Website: walmart
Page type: billing-address
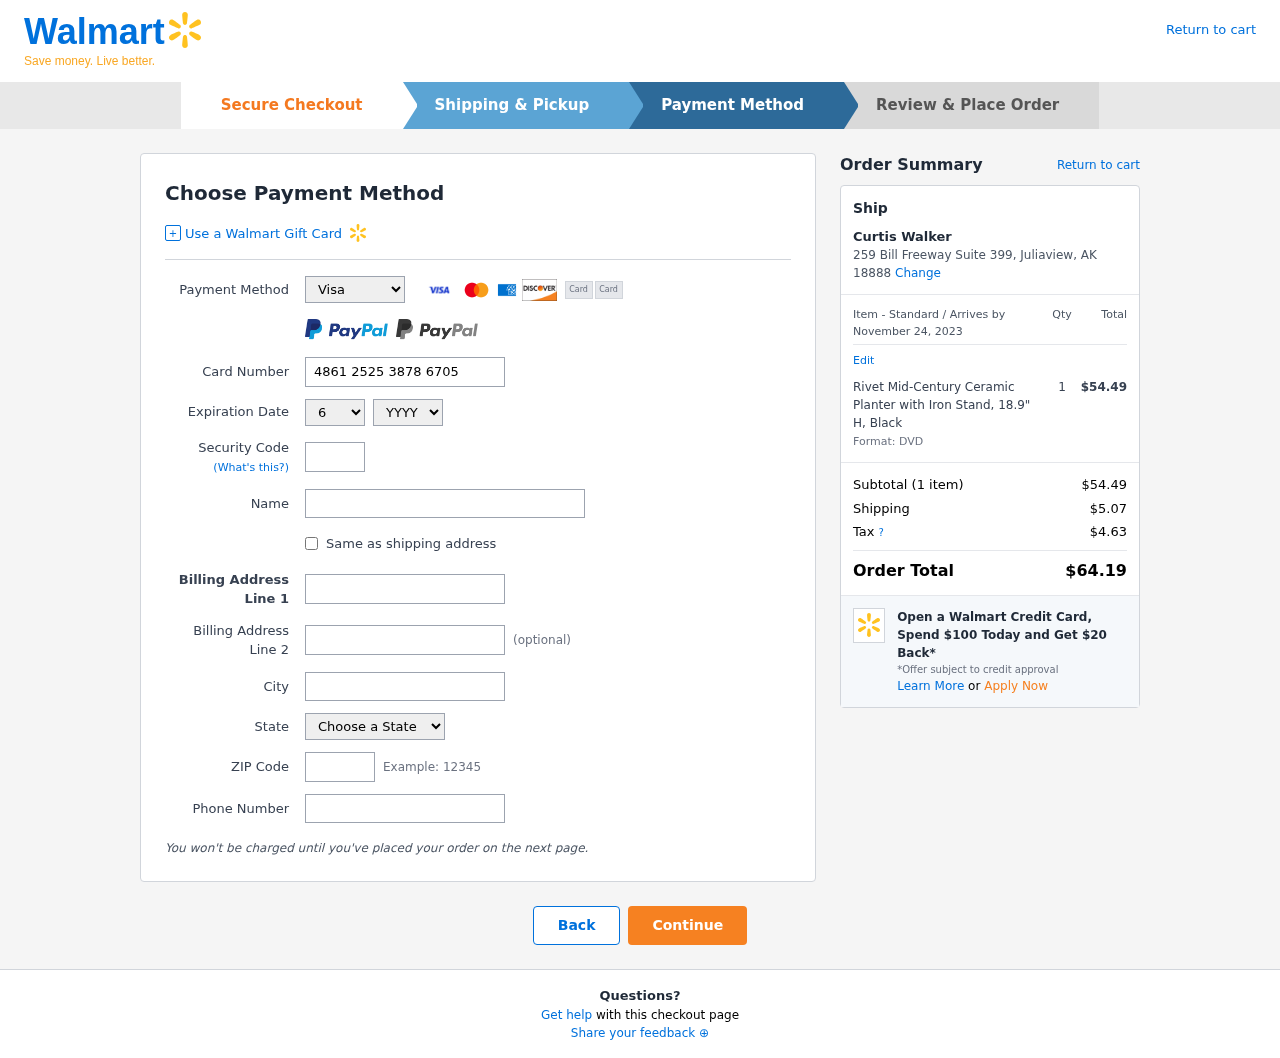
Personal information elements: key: PII_CARD_CVV
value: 878
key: PII_CARD_EXPIRY_MONTH
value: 06
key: PII_CARD_EXPIRY_YEAR
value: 27
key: PII_CARD_NUMBER
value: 4861 2525 3878 6705
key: PII_CARD_TYPE
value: Visa
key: PII_CITY
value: Juliaview
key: PII_CITY_STATE_ZIP
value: Juliaview, AK 18888
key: PII_FULLNAME
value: Curtis Walker
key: PII_PHONE
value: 7865529897
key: PII_POSTCODE
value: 18888
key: PII_STATE
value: Alaska
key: PII_STREET
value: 259 Bill Freeway Suite 399
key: PII_STREET2
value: Apt. 136
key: PII_FULLNAME2
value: Curtis Walker
Product elements: key: PRODUCT1_NAME
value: Rivet Mid-Century Ceramic Planter with Iron Stand, 18.9" H, Black
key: PRODUCT1_PRICE
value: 54.49
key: PRODUCT1_QUANTITY
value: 1
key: PRODUCT1_DESC
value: Format: DVD
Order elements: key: ORDER_DELIVERY_DATE
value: November 24, 2023
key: ORDER_NUM_ITEMS
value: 1
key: ORDER_SUBTOTAL
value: $54.49
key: ORDER_SHIPPING_COST
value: $5.07
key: ORDER_TAX
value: $4.63
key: ORDER_TOTAL
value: $64.19